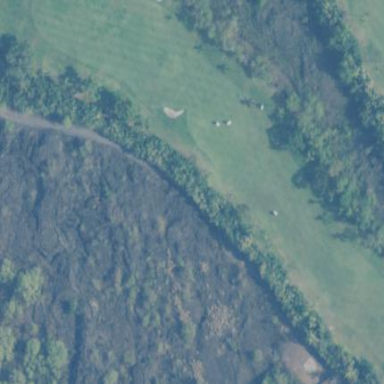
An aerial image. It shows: Rough area on grassy golf course.